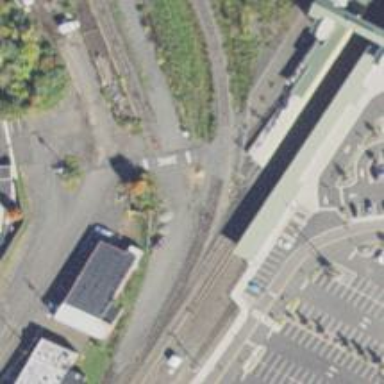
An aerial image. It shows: Railway with interlaced rails.